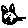
Label: cat